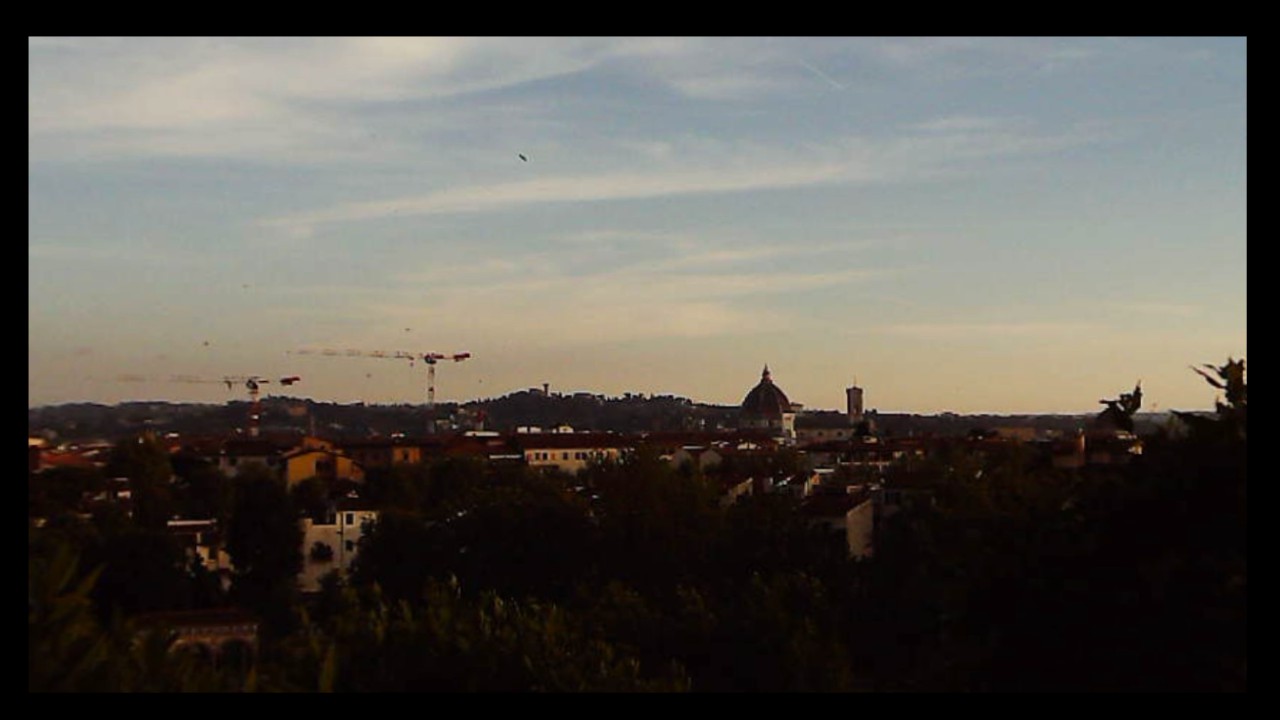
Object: Betafpv air75